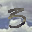
Label: 3